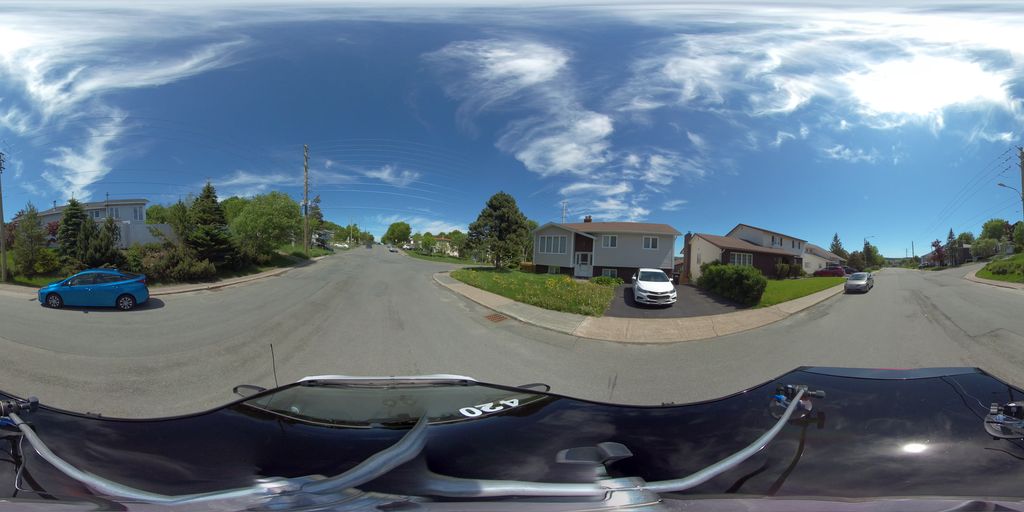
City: st_johns